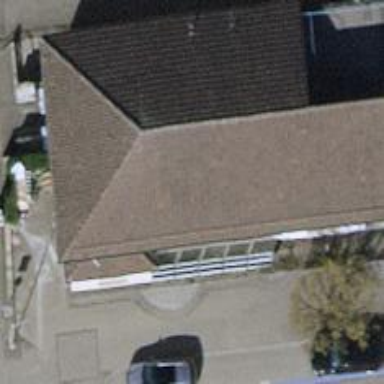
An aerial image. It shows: Cafe.